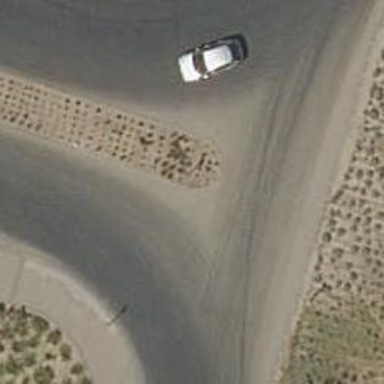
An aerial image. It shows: Roundabout on tertiary road with paving stones surface.